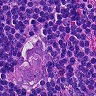
Metastatic tissue present: yes